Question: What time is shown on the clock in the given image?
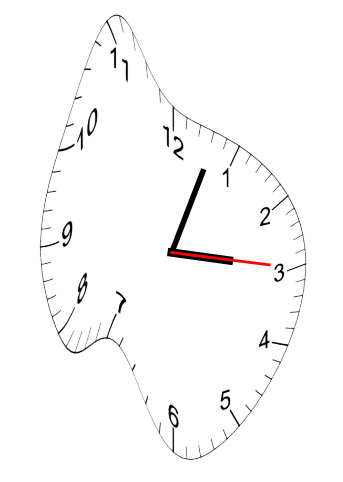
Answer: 03:03:15